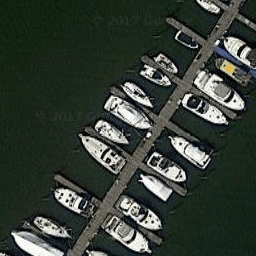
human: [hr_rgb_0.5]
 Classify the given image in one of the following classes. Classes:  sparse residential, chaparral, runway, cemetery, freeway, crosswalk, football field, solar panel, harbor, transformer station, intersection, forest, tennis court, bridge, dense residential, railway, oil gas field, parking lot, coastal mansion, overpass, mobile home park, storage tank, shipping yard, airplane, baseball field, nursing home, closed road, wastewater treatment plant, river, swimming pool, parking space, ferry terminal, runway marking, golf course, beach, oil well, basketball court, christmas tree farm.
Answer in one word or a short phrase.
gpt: harbor